Question: I embeded a 'youtube video' in the website. Now my problem is when i open any dialog window or
'jquery ui modal dialog' , the video hides that dialog. I tried to increse the 'z-Index' of the 'dilaog',
but it not works. Can anybody have the solution for this problem?
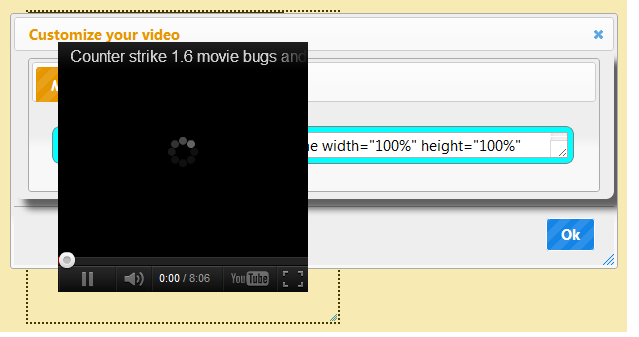
Answer: You should set wmode=opaque in falsh object attributes.
For Youtube <URL>